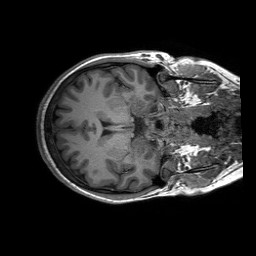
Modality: T1w
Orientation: axial